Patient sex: F
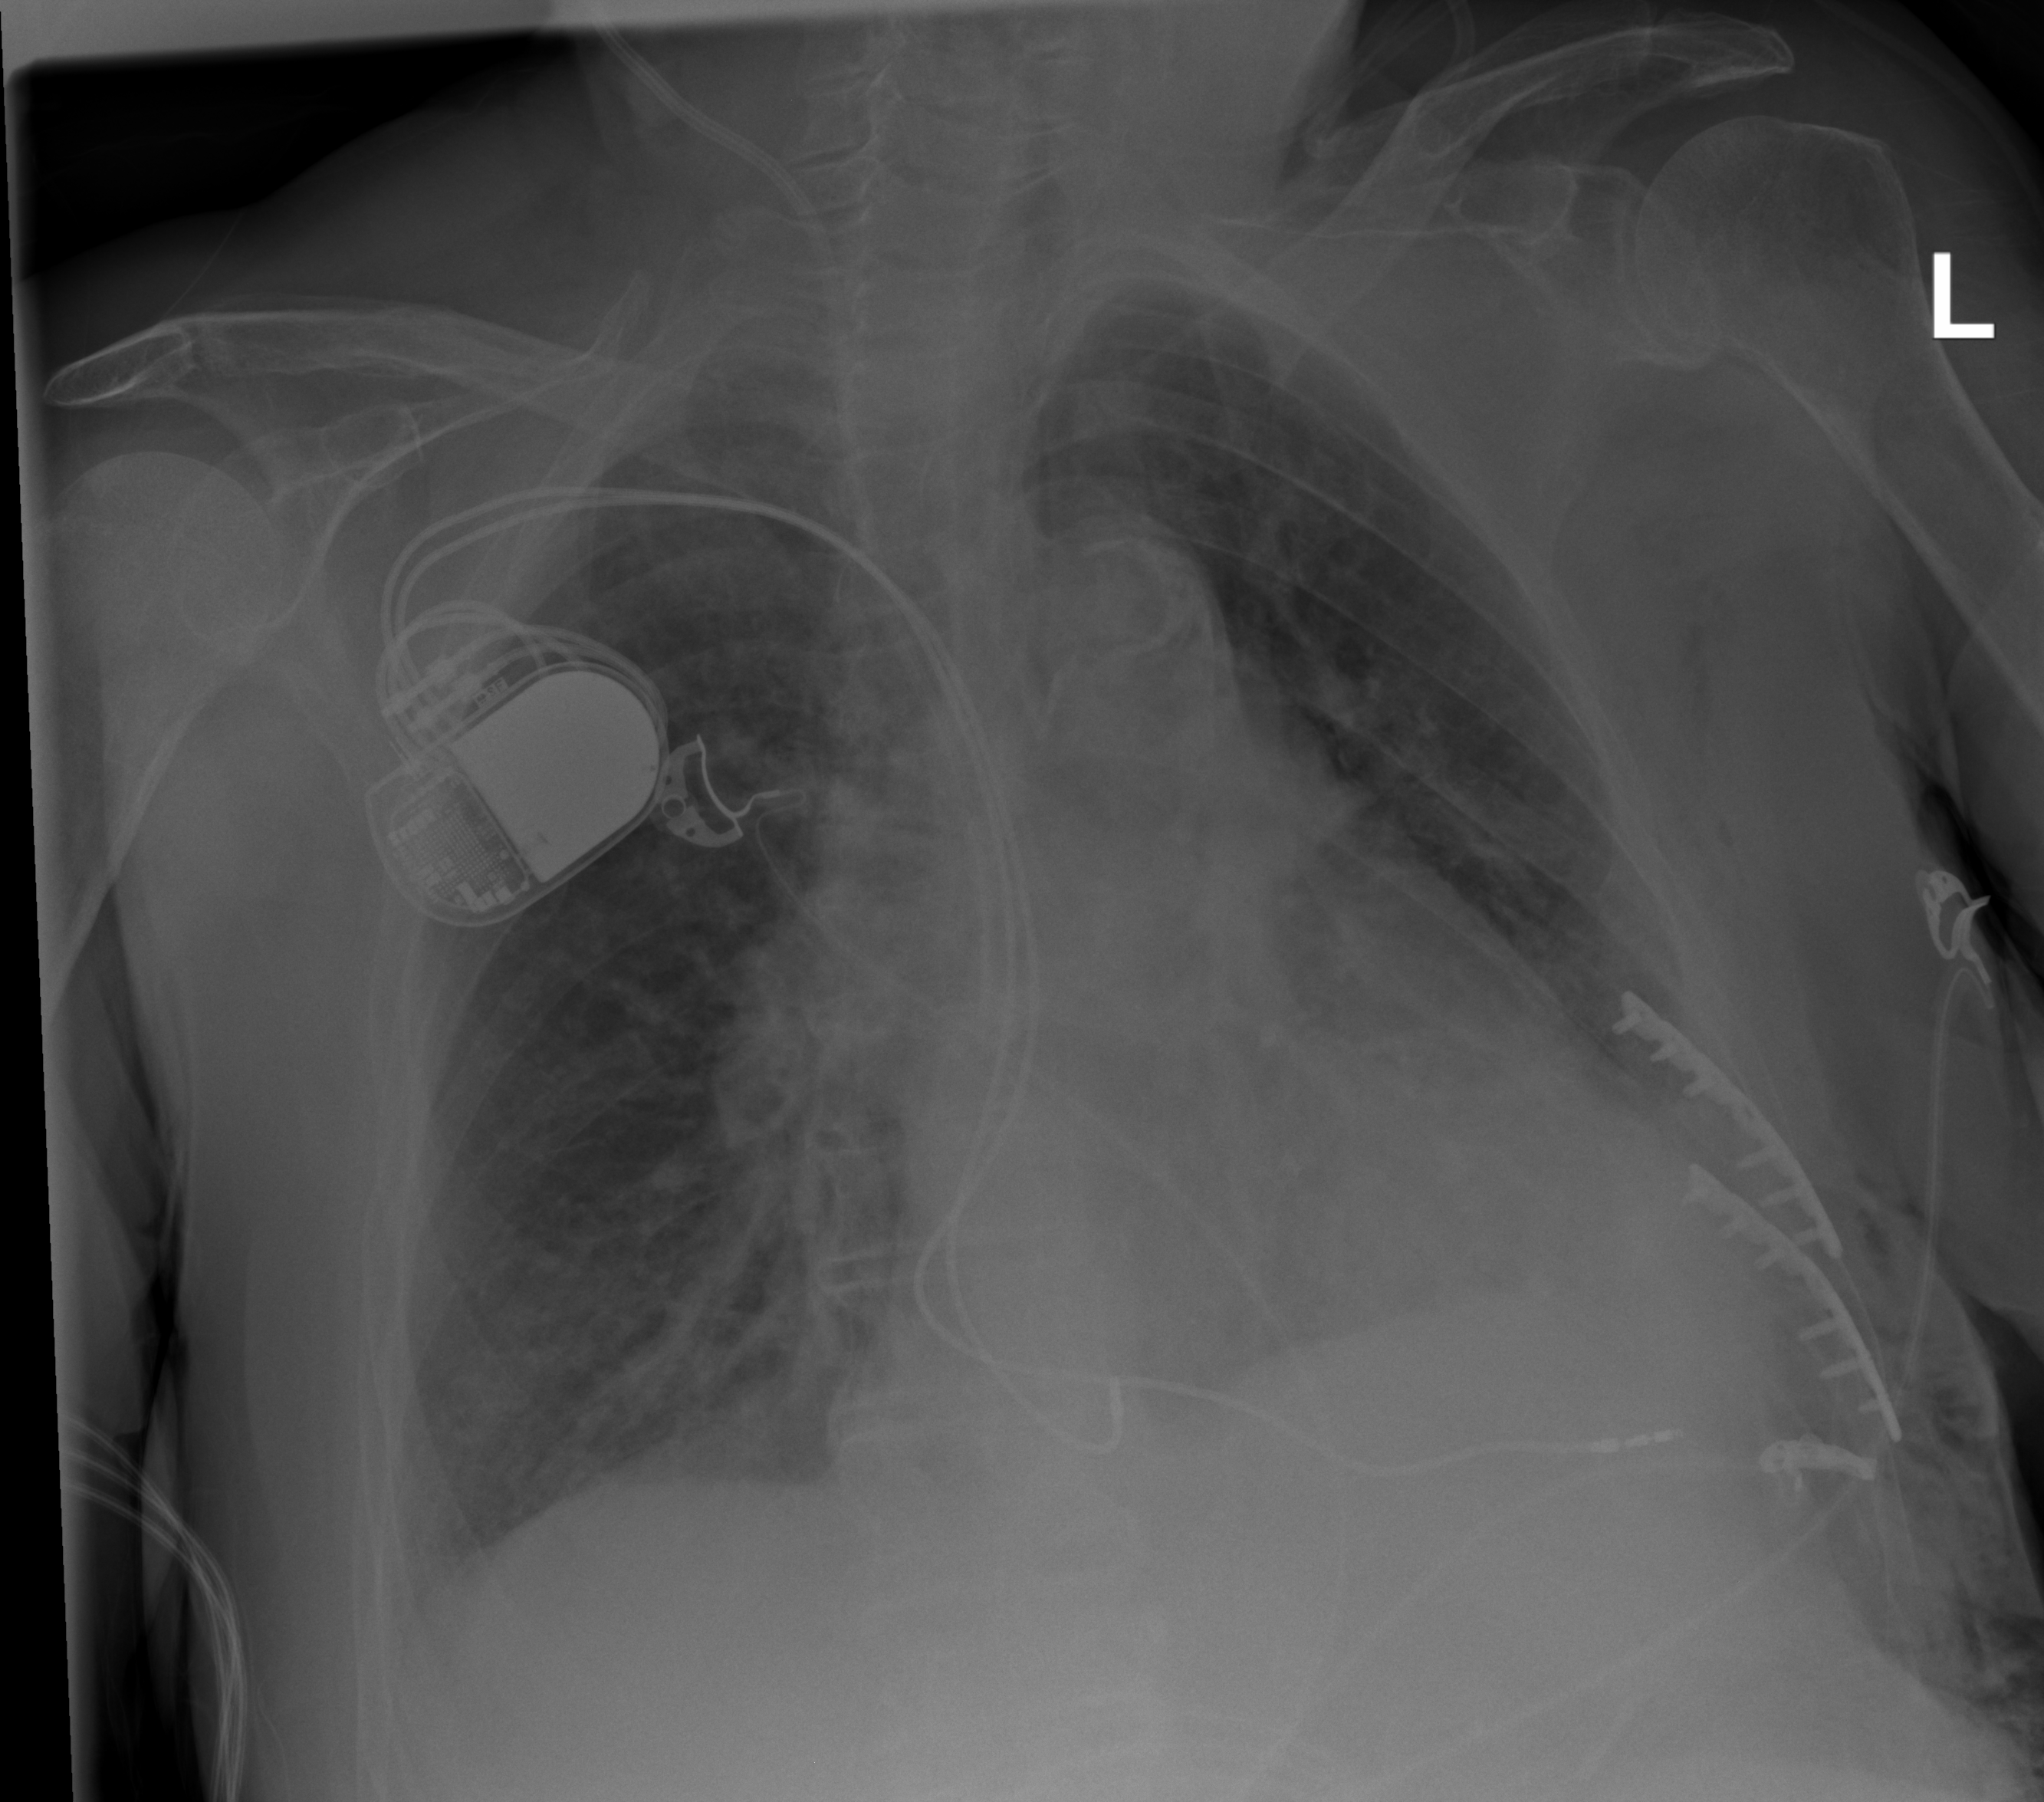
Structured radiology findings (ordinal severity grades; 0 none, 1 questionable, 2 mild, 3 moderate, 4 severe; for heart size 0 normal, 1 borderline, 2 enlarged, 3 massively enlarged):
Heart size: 2
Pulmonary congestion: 2
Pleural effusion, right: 1
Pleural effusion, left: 2
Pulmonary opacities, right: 2
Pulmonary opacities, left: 3
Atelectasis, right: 2
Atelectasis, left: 3